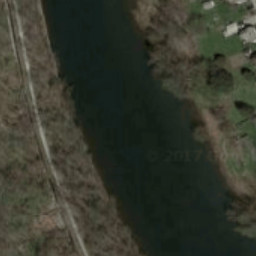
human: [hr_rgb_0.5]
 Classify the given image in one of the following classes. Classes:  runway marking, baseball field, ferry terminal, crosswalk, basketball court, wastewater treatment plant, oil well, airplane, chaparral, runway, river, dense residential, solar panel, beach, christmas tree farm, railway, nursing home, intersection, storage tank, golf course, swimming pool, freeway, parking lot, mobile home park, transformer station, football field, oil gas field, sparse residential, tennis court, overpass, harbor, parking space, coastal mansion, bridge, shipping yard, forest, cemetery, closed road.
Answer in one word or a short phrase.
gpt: river